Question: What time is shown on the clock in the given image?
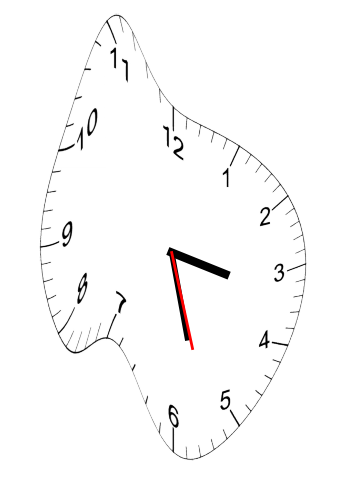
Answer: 03:27:27